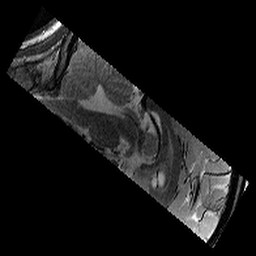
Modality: T2w
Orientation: sagittal
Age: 12
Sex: male
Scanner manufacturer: siemens
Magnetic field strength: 3 T
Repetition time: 7.7 s
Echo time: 0.067 s